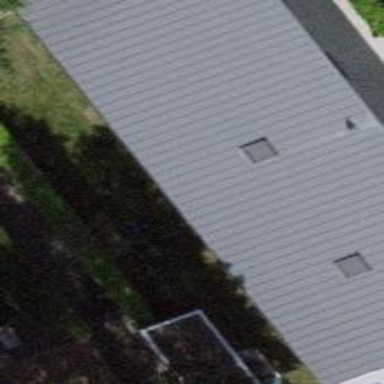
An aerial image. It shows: View of roof of building.